Question: I have an ASP.Net MVC4 Razor website which I've built using the default template
The footer of the _Layout.cshtml page is as follows:
'''
<footer>
<div class="content-wrapper">
<div class="float-left">
<p>&copy; @DateTime.Now.Year - BizTalkers ltd <a href="~/home/terms"/>Terms & Conditions</p>
</div>
</div>
</footer>
'''
When this page renders in Chrome the hyperlink is presented twice, once where I would expect and then again below - but the 2nd time it appears as a blank line.
When I use "Inspect Element" from chrome I see the following:

Can anyone please tell me what I've done wrong? The website is <URL>
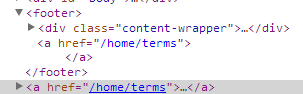
Answer: When I inspected using Firefox, it turns out that you are not closing the '<a>' tag, and may be thats the culprit there. And you self-close an 'a' tag
So it should be
'''
<p>&copy; @DateTime.Now.Year - BizTalkers ltd
<a href="~/home/terms">Terms & Conditions</a> <-- Here
</p>
'''